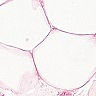
Metastatic tissue present: no